Question: I am trying to develop an application of inventory management, and for the moment I am trying to do a proof of concept of adding/removing items with transactions.
The site will be hosted on Windows Azure so I have to use SqlTransation to perform transactions (no DTC).
Here is my POC library code :
'''
public static void AddQuantityByProductId(int argProductId, int argQuantity)
{
UpdateQuantity(argProductId, argQuantity);
}
public static void ReduceQuantityByProductId(int argProductId, int argQuantity)
{
UpdateQuantity(argProductId, argQuantity * -1);
}
private static void UpdateQuantity(int argProductId, int argQuantity)
{
string conn = ConfigurationManager.ConnectionStrings["MyConn"].ConnectionString;
using (SqlConnection connection = new SqlConnection(conn))
{
connection.Open();
using (SqlTransaction transaction =
connection.BeginTransaction(IsolationLevel.Serializable))
{
SqlCommand command = connection.CreateCommand();
command.Transaction = transaction;
command.CommandTimeout = 30;
command.CommandText = "select [Quantity] from StockItems where [Id] = '" + argProductId + "'";
int quantity = (int)command.ExecuteScalar();
int newQuantity = quantity + argQuantity;
command.CommandText = "UPDATE StockItems SET [Quantity] = " + newQuantity + " WHERE [Id] = '" + argProductId + "'";
command.ExecuteNonQuery();
transaction.Commit();
}
}
}
'''
The code that i use to test the system :
'''
static void Main(string[] args)
{
int productId = 6; //hard coded Id , because the line already exists
for (int i = 0; i < 10; i++)
{
Parallel.For(0, 10, (j) =>
{
StockItemDal.AddQuantityByProductId(productId, 10);
StockItemDal.ReduceQuantityByProductId(productId, 10);
});
}
}
'''
The exception :

Can you please help me to locate the problem ?
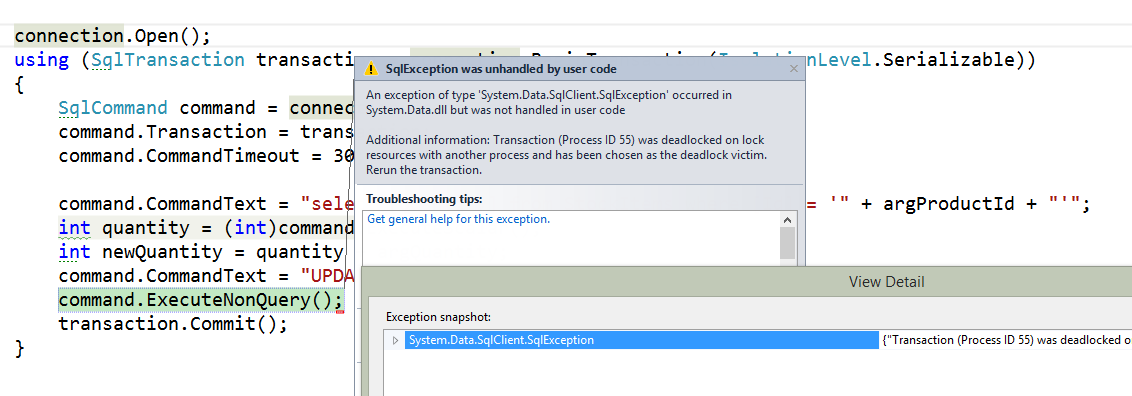
Answer: The problem is two-fold.
First, there is no way to a deadlock. In SQL Server jargon, a 'block' can be waited out. But a 'deadlock' means that multiple queries are waiting for others to release exclusive holds on the same while themselves holding locks on other data that the others are all waiting for also. If all continue to wait for the others to give up and release, nothing happens and they remain locked forever. SQL Sever detects this and forces the termination and rollback of all of the queries except one.
Which leads to the second problem.
You are forcing a 'serializable' isolation level transactions, which is the most restrictive. In your code, the need for this level of isolation is understandable because you update a counter and need the read/increment/write operation to be atomic. But the problem arises when read and write queries on the same row of data occur in two different threads in parallel.
This all leads to a rather simple solution. There is a better way to update the quantities than the method that you are using. Instead of discrete read, increment, and write Sql queries, it is possible to do it all in one statement.
'''
command.CommandText = "UPDATE StockItems " +
"SET [Quantity] = [Quantity] + " + argQuantity +
" WHERE [Id] = '" + argProductId + "'";
command.ExecuteNonQuery();
transaction.Commit();
'''
Now, since this is a single statement, you no longer need a transaction. All of that code can go away.
is not very precise (on purpose). In fact, there are many different types of SQL Server locks at different levels of granularity that all work together to minimize contention for the same data and maximize performance, but this detail is not important for the answer.